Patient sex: M
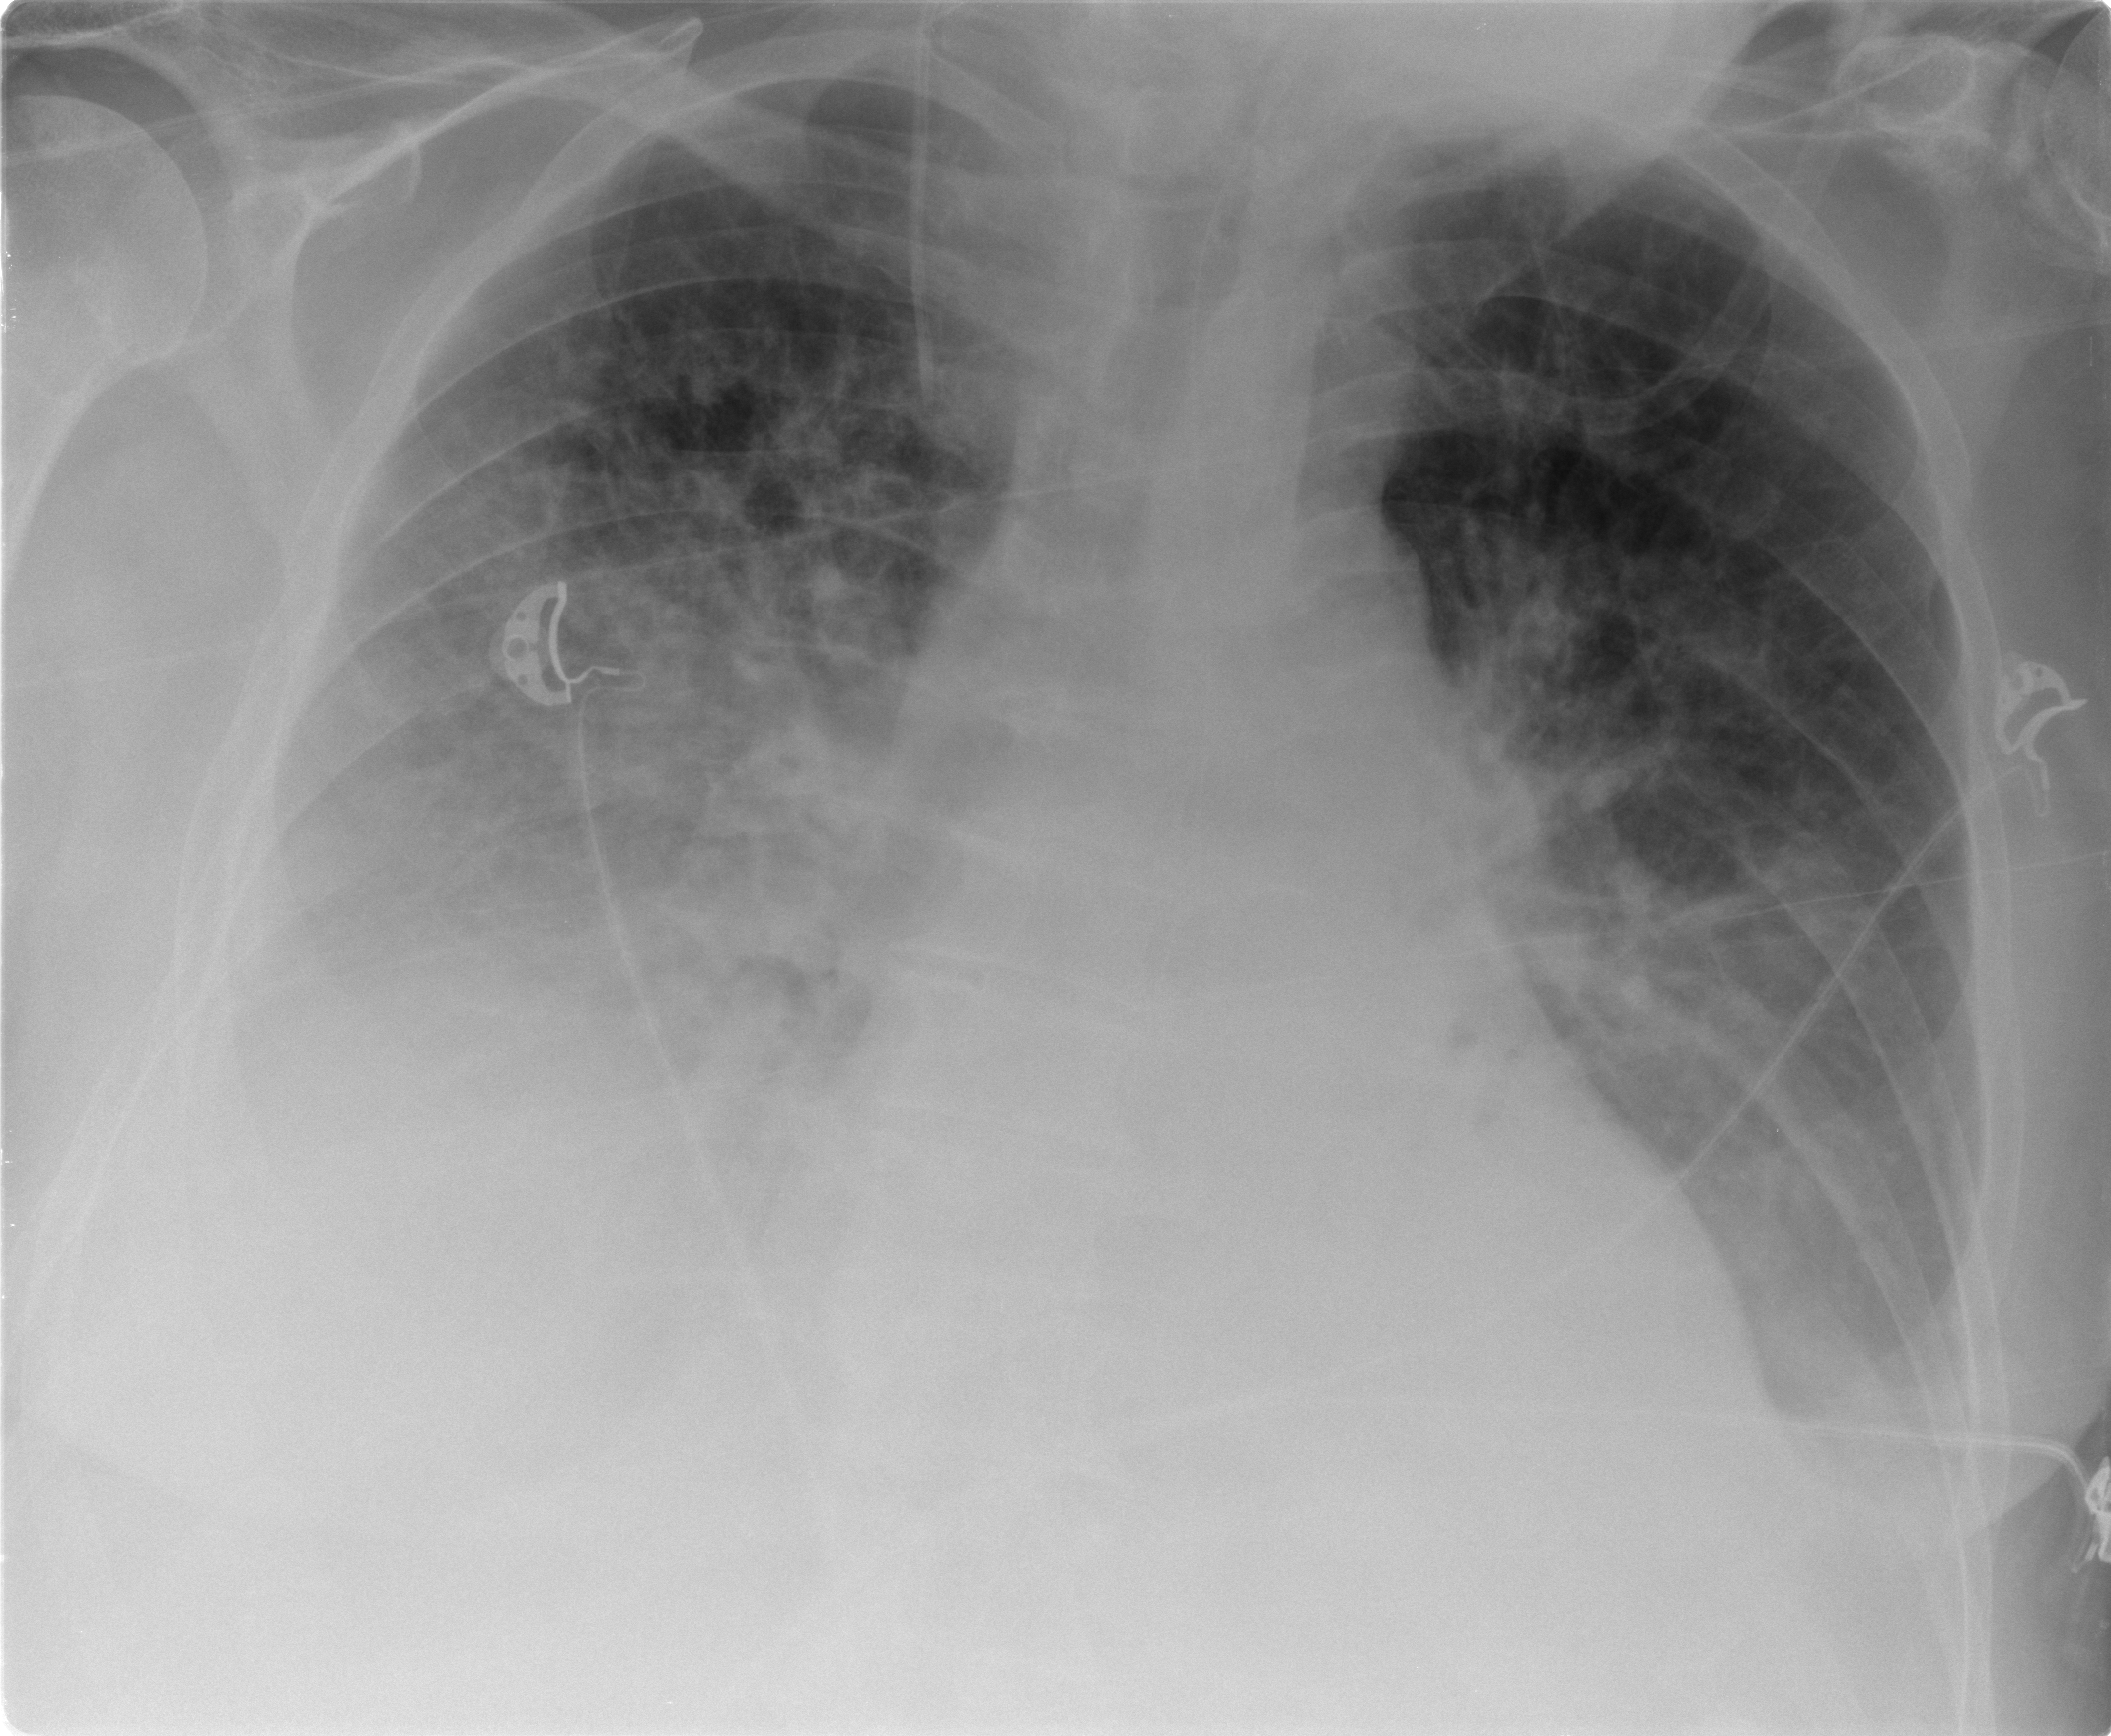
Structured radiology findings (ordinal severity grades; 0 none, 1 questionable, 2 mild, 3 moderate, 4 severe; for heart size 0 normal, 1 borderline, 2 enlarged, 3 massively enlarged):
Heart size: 1
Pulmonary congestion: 1
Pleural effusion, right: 3
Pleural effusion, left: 0
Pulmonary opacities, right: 3
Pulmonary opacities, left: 3
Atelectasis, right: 2
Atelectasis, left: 0